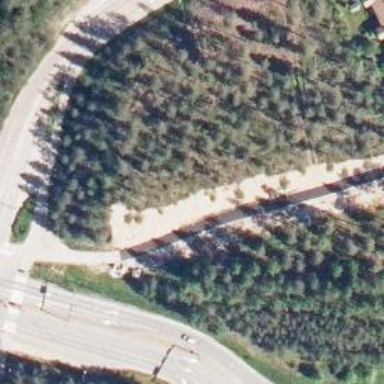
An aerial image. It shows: Asphalt cycleway.